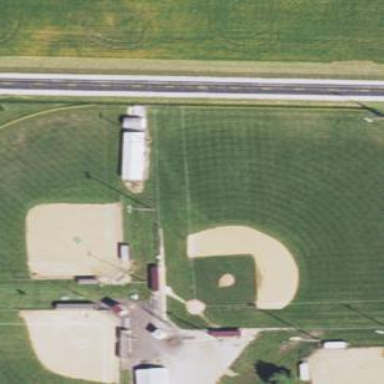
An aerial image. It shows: Baseball or softball pitch for leisure and sport activities.